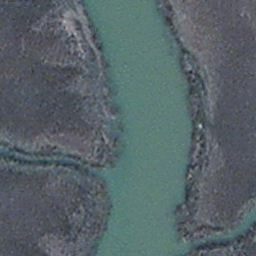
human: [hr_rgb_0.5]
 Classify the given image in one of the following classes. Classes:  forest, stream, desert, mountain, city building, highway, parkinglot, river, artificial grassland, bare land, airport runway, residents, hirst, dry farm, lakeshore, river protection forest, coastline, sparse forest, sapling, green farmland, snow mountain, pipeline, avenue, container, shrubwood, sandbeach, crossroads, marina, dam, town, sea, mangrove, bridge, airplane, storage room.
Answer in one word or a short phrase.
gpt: stream